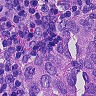
Metastatic tissue present: yes